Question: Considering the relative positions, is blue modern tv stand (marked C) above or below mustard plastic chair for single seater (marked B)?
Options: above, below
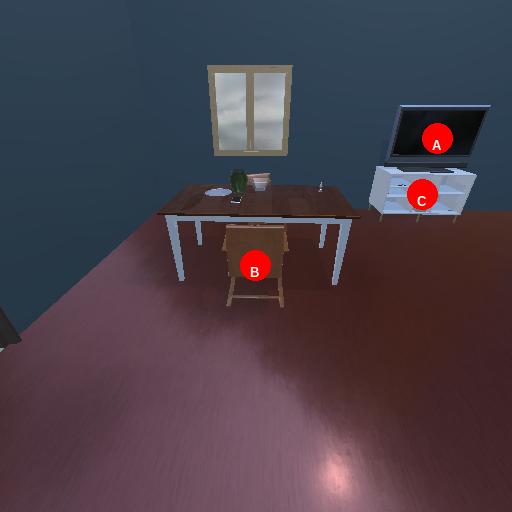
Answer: above